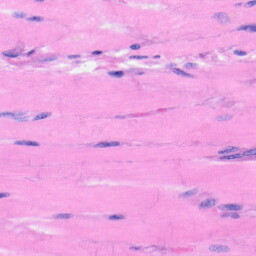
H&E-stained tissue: Heart